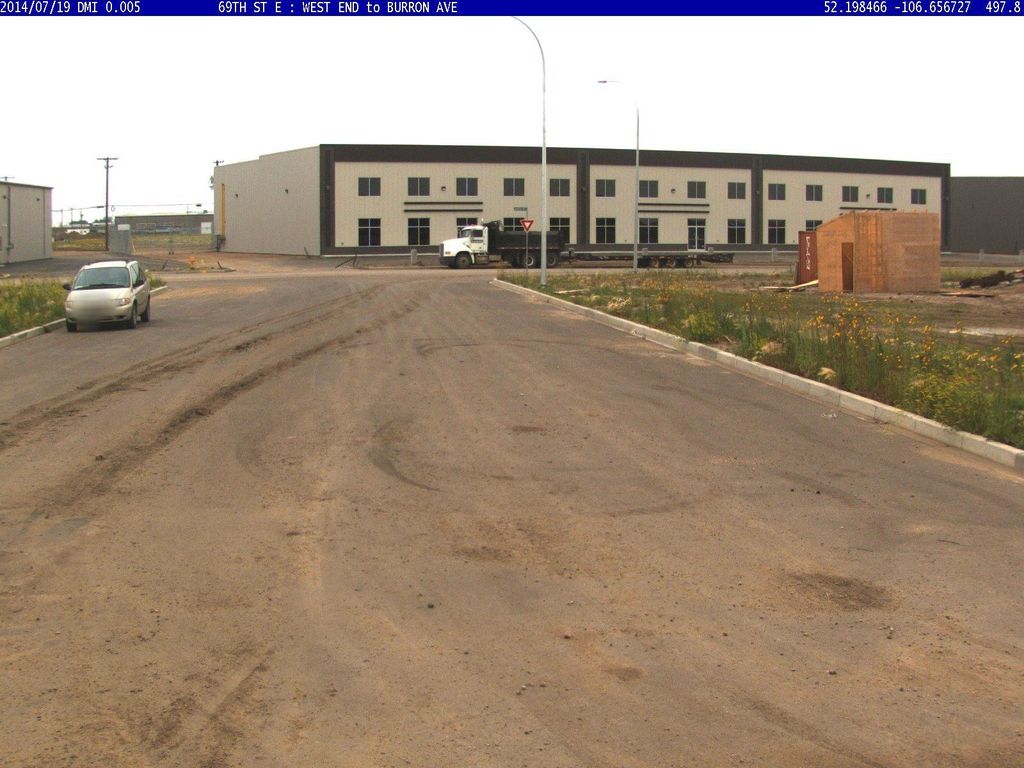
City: saskatoon